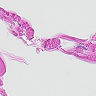
Metastatic tissue present: no